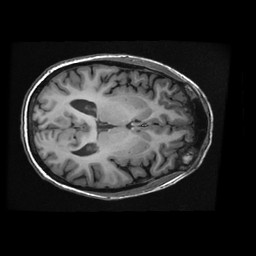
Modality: T1w
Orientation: axial
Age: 33
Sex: female
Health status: healthy
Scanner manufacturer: ge
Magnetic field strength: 3 T
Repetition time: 0.008252 s
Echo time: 0.003096 s